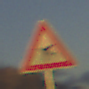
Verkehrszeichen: FlugbetriebRechts
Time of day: SunriseSunset
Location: Outdoor (RoadRail)
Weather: PartlyCloudy
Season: NotSpecified
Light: Natural